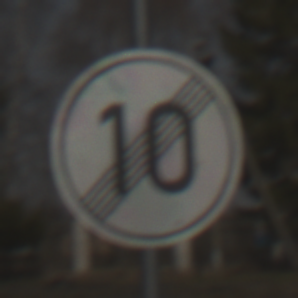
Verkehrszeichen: EndeGeschwindigkeit10
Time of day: Midday
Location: Outdoor (Suburban)
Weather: PartlyCloudy
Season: NotSpecified
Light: Natural